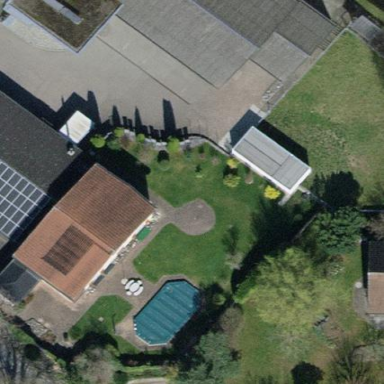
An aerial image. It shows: Simple and straightforward house.